Question: In my JSP page I have some tabs. Each tab containing some form fields. When I click on the submit button, it calls a servlet. Is there any way to goto the next tab from servlet after the servlet is processed.
Here is my code for 'index.jsp' for tabs and the first Tab
'''
<div class="span12">
<div class="navbar btn-navbar">
<div id="tabs" class="tabbable">
<ul id="myTab" class="nav nav-tabs">
<li class="active"><a href="#datacollector" target="main"
data-toggle="tab">Data Collector</a></li>
<li id="fromDB" class="selectDataloadType" style="display: none;"><a
href="#fromDatabase" target="main" data-toggle="tab">Data Load
Database</a></li>
<li id="fromFile" class="selectDataloadType" style="display: none;"><a
href="#fromFiles" target="main" data-toggle="tab">Data Load
File</a></li>
<li id="email" class="selectDataloadType" style="display: none;"><a
href="#fromEmail" target="main" data-toggle="tab">Data Load
Email</a></li>
<li id="webServices" class="selectDataloadType"
style="display: none;"><a href="#fromWebServices"
target="main" data-toggle="tab">Data Load Web</a></li>
<li><a href="#datamap" target="main" data-toggle="tab">Data
Map</a></li>
<li><a href="#schedule" target="main" data-toggle="tab">Schedule</a></li>
</ul>
<br> <br> <br> <br> <br>
<div id="myTabContent" class="tab-content">
<div class="tab-pane fade in active" id="datacollector">
<div class="container">
<div class="row">
<div class="span8">
<form name="selectType" action="selectType" method="get">
<fieldset>
<label class="control-label" for="dataloadType">Data
load Type:</label> <select id="dataloadType" name="dataloadType">
<option>Choose Data load Type</option>
<option value="fromDB">From Database</option>
<option value="fromFile">From File</option>
<option value="email">E-mail</option>
<option value="webServices">Web Services</option>
</select>
<p>
<button type="submit" class="btn btn-success">Submit</button>
</p>
</fieldset>
</form>
</div>
</div>
</div>
</div>
'''
So when I click on the submit button it will call the servlet. And in my servlet I am processing something. And after that I want the servlet to redirect to the same 'index.jsp' and to the next tab
In my servlet I tried this
'''
RequestDispatcher rd = request.getRequestDispatcher("index.jsp#fromDatabase");
rd.forward(request, response);
'''
But it was not working. Is there any way?
Here is my code
'''
<li id="fromDB" class="selectDataloadType <c:if test="${activeTab == 'fromDatabase'}">active</c:if>" style="display: none;"><a
href="#fromDatabase" target="main" data-toggle="tab">Data Load
Database</a></li>
'''
And then it shows the following in my index.jsp

I know this is because of double quotes. I am not able to rectify it.
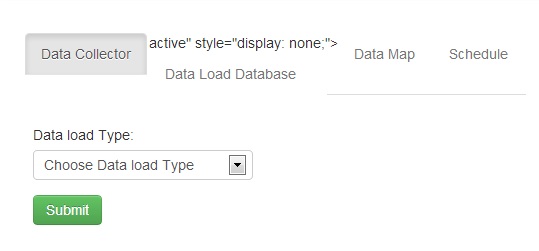
Answer: The servlet should simply decide which tab must be active and store this information in a request attribute before forwarding to the JSP. For example:
'''
request.setAttribute("activeTab", "fromDatabase");
'''
And the JSP should use this information to make the appropriate tab active. For example:
'''
<li id="fromDB" class="selectDataloadType <c:if test="${activeTab == 'fromDatabase'}">active</c:if>" ...
'''
(and similarly for the tab content)